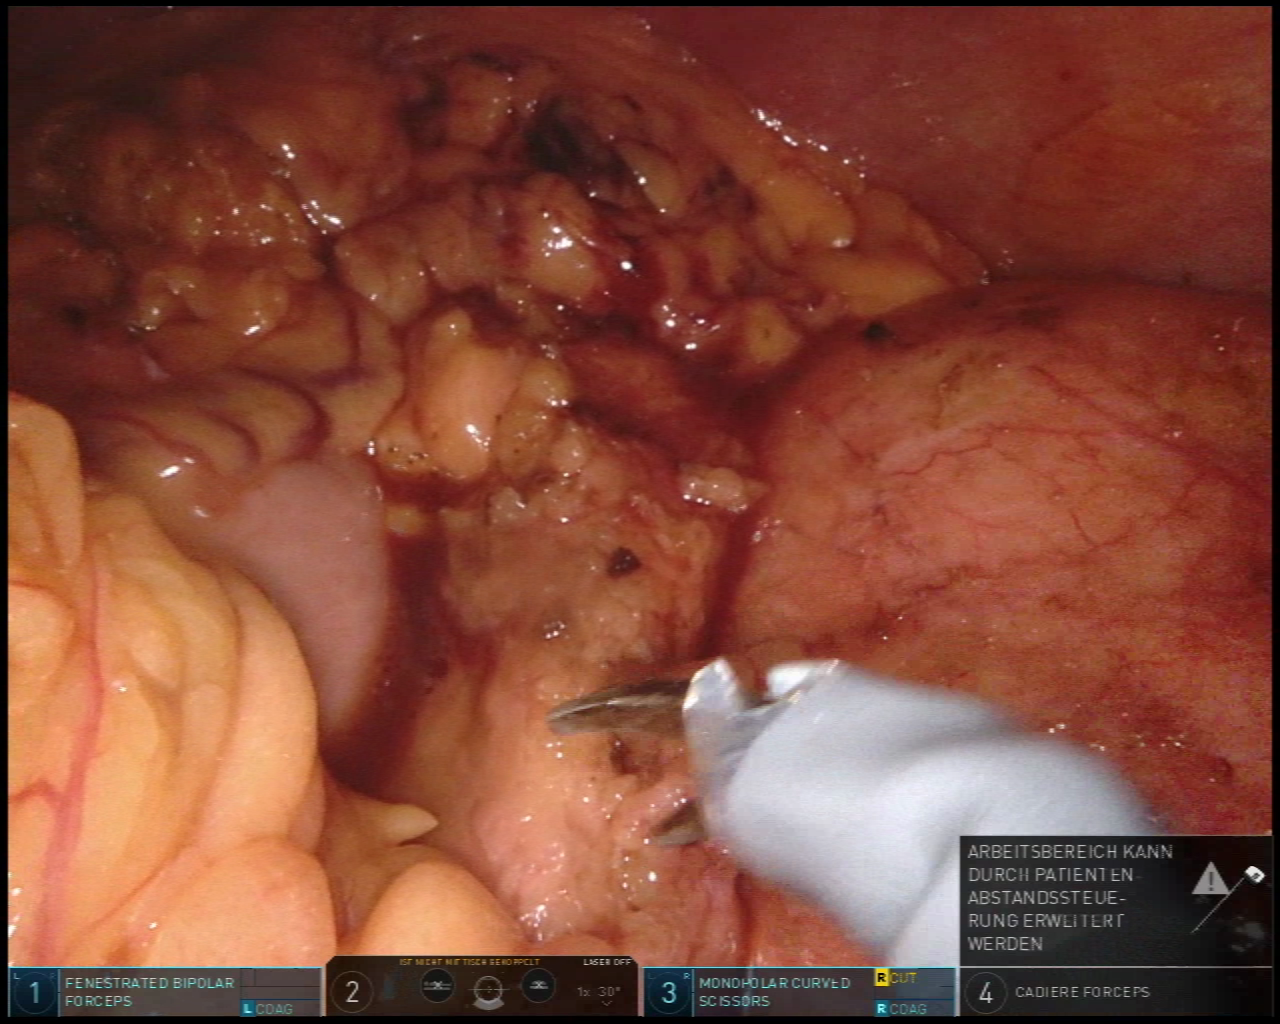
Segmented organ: stomach
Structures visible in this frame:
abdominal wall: yes
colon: no
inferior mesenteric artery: no
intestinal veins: no
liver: no
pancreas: no
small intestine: no
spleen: no
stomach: yes
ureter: no
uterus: no
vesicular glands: no